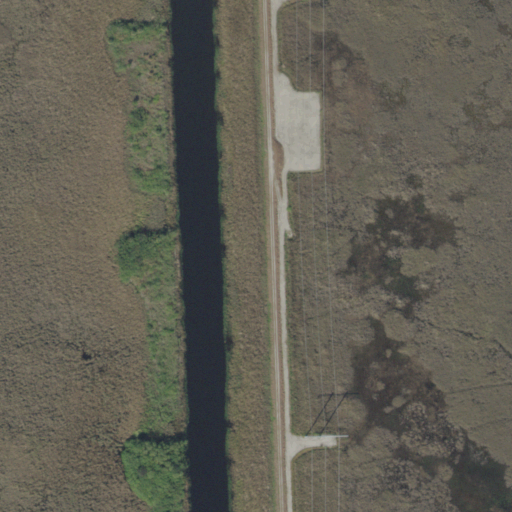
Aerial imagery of levee in Florida named Levee Number 68A containing herbaceous wetlands, woody wetlands, and open water